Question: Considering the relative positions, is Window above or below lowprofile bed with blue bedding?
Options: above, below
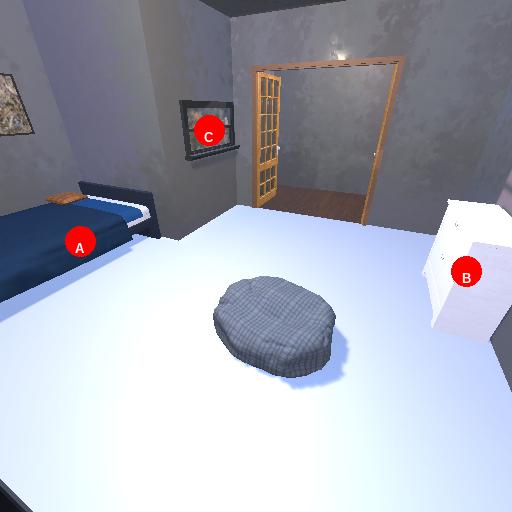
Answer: above